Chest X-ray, PA view. Patient: 39 years old, sex M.
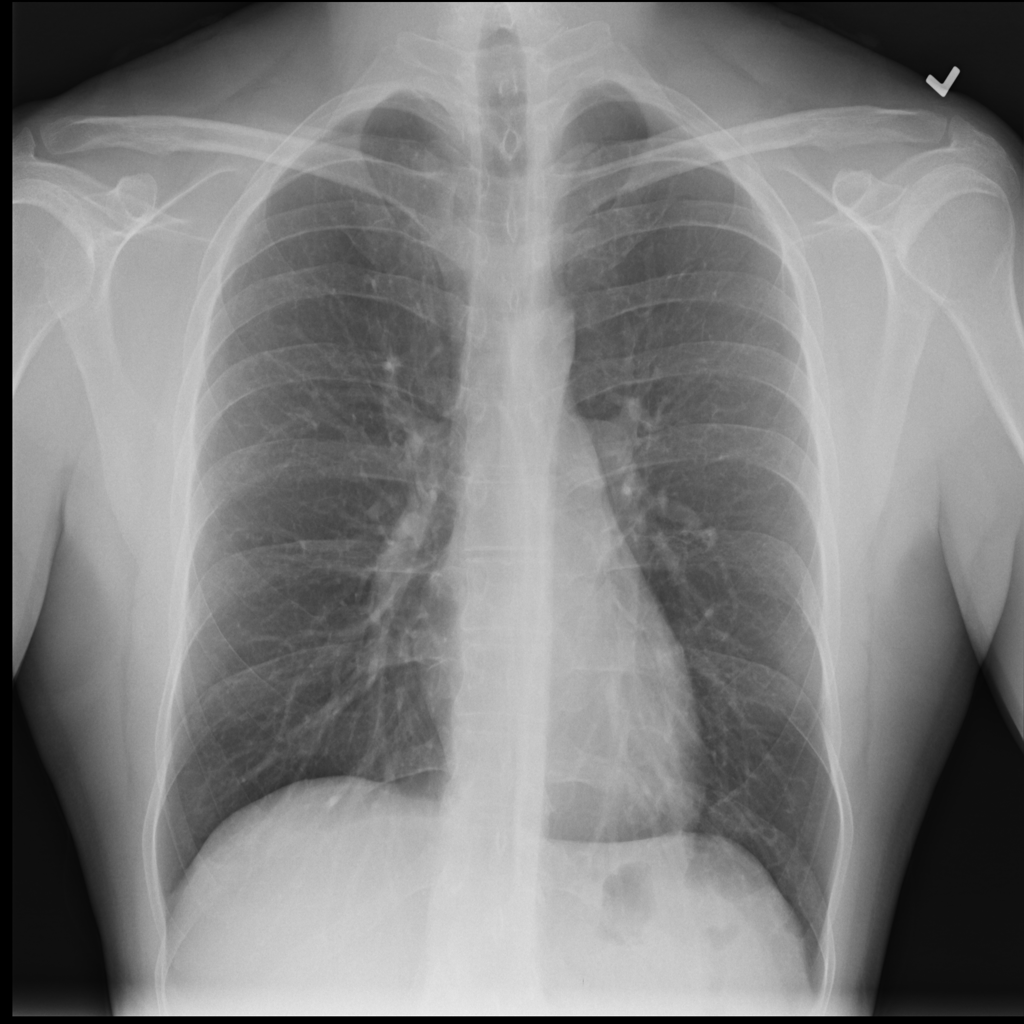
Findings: No Finding